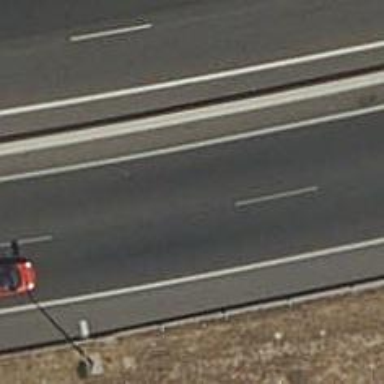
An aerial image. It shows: Motorway bridge.